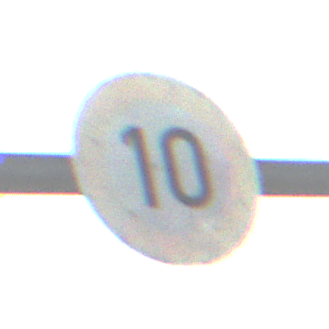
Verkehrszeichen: Geschwindigkeit10
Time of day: Midday
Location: Roofed (Beach)
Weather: Overcast
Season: NotSpecified
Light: Natural